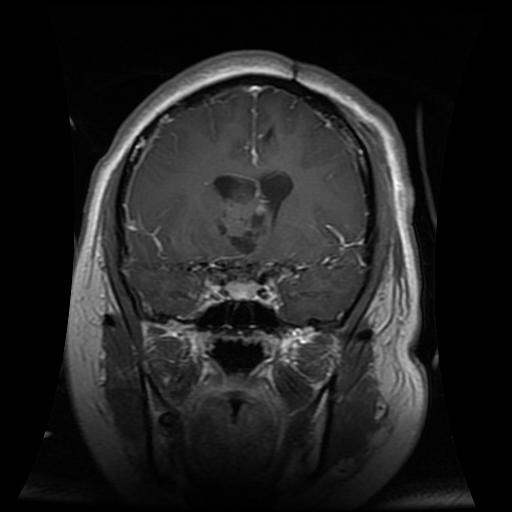
Label: glioma